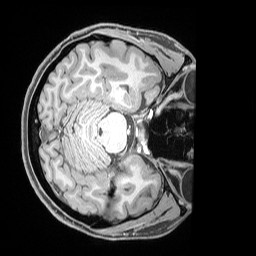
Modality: T1w
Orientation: axial
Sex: female
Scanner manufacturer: siemens
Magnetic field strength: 3 T
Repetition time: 2.53 s
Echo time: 0.00169 s